Field crop: tomato
Growth stage: 1
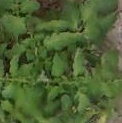
Species: tomato